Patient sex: M
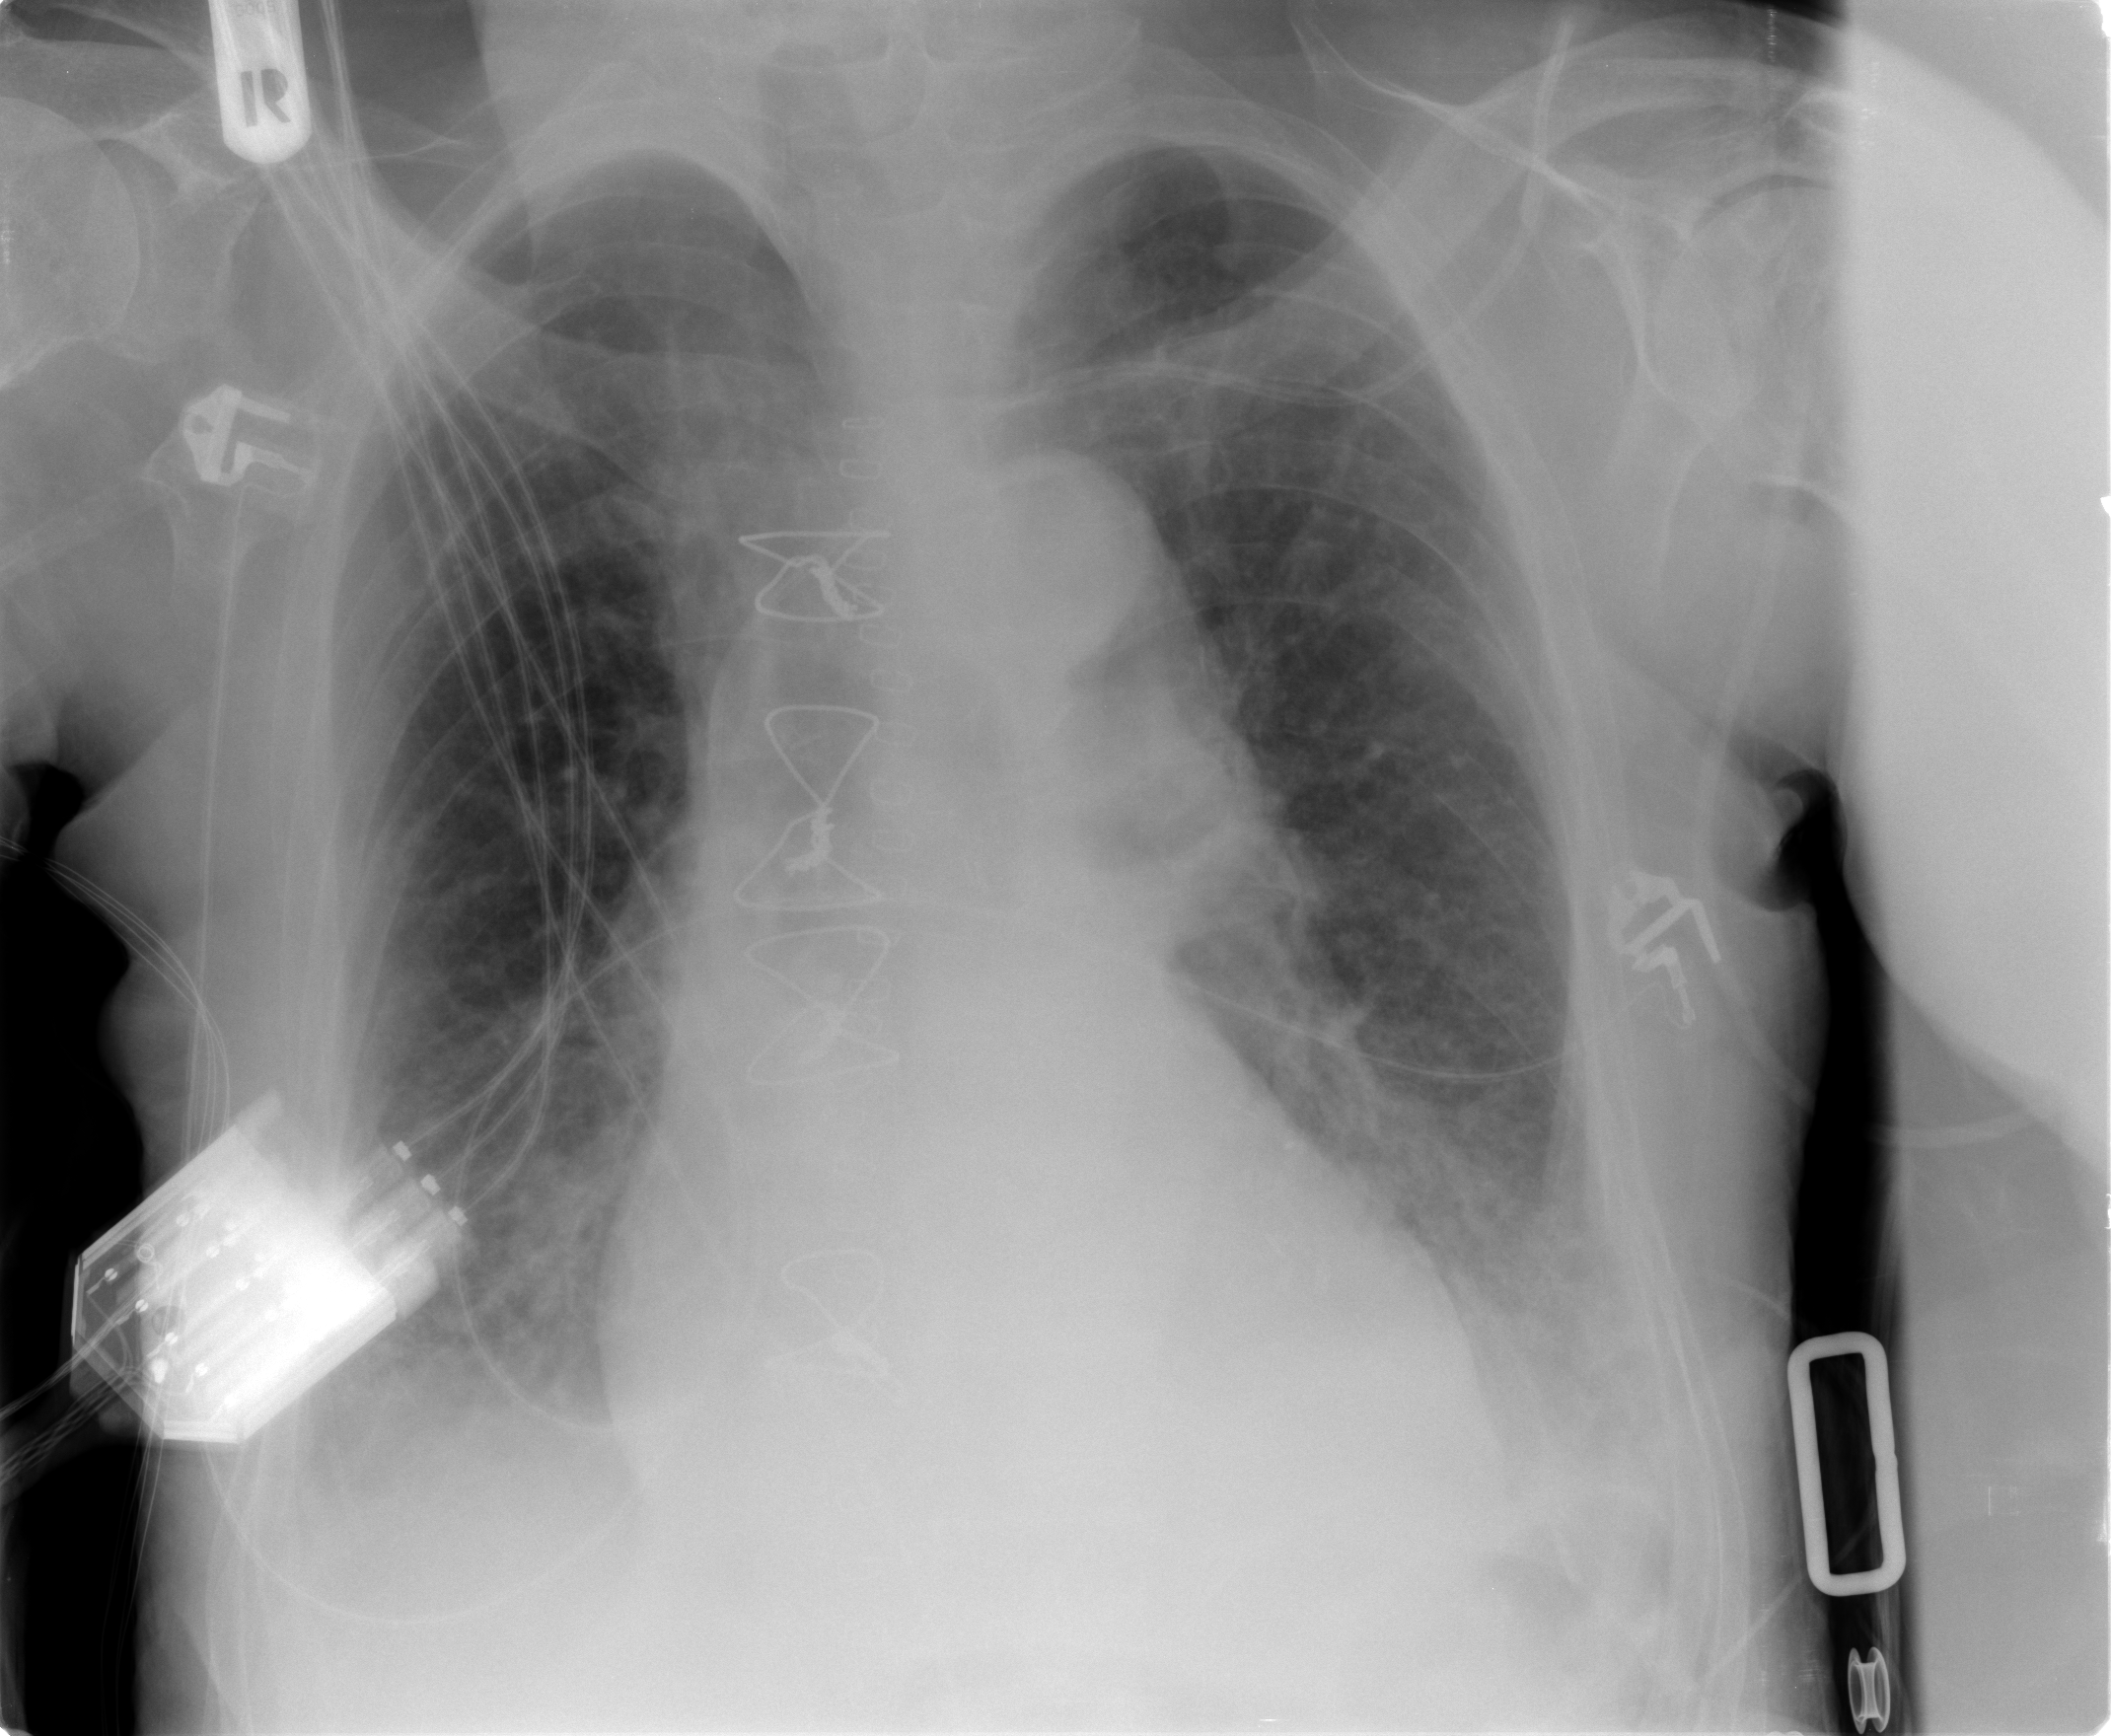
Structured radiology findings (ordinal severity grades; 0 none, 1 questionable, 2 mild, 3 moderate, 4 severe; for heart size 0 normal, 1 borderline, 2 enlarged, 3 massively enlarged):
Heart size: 2
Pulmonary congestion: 2
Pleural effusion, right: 2
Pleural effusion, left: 2
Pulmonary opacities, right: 2
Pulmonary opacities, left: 2
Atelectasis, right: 2
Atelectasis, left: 2